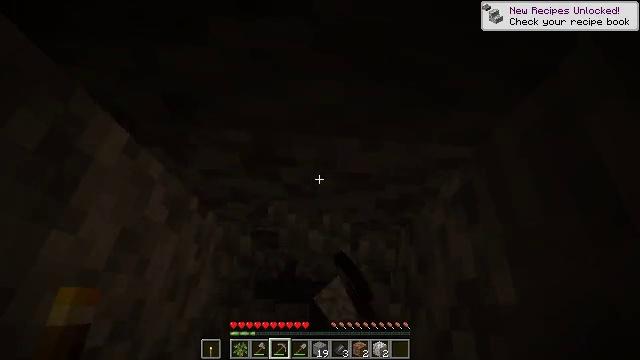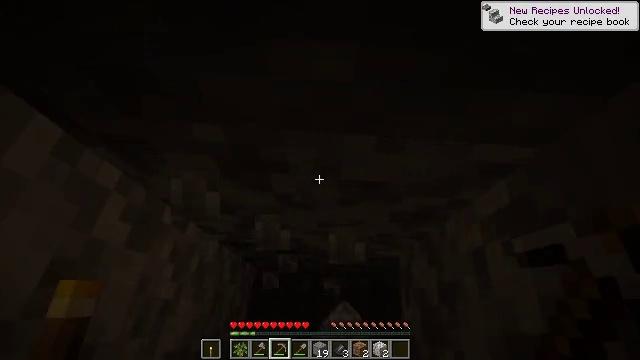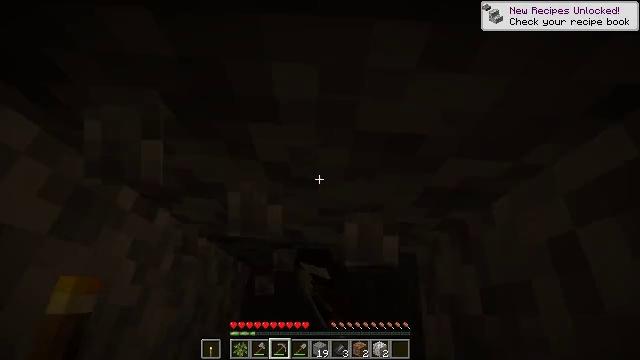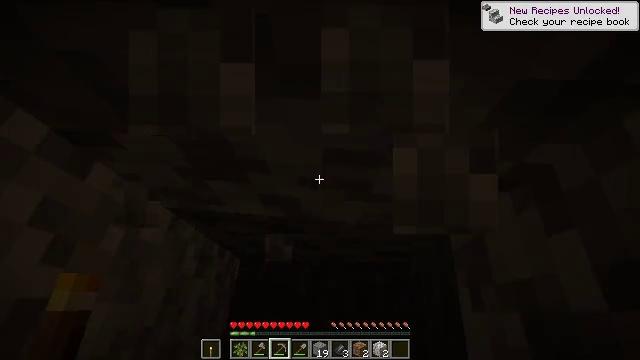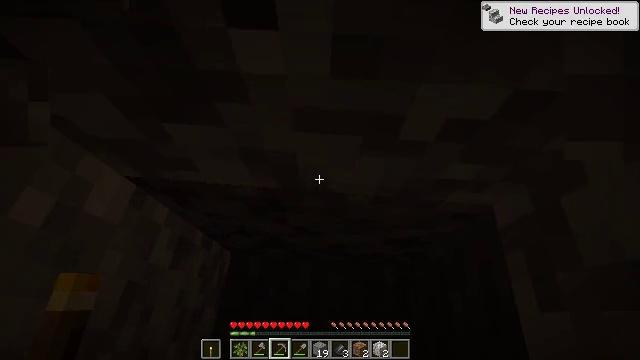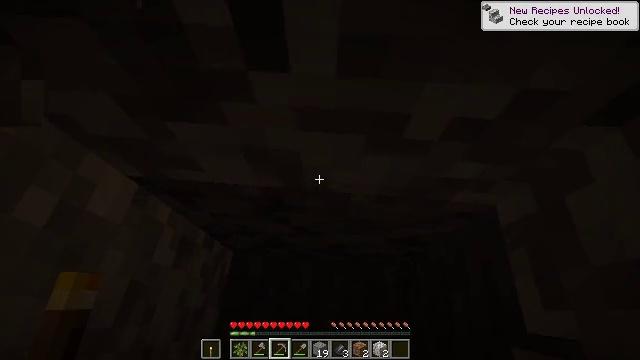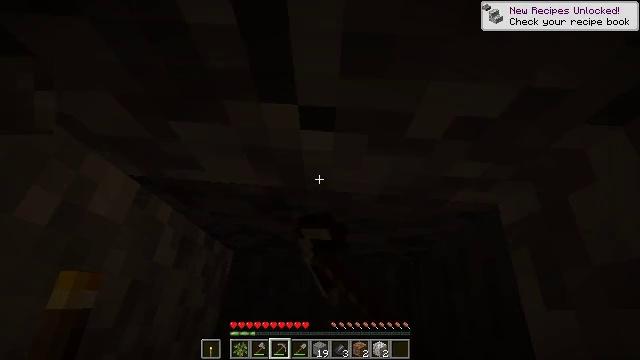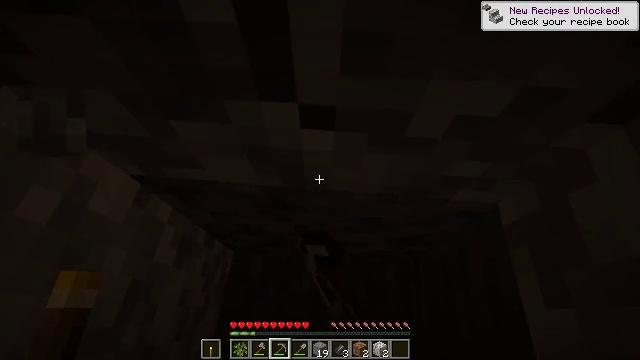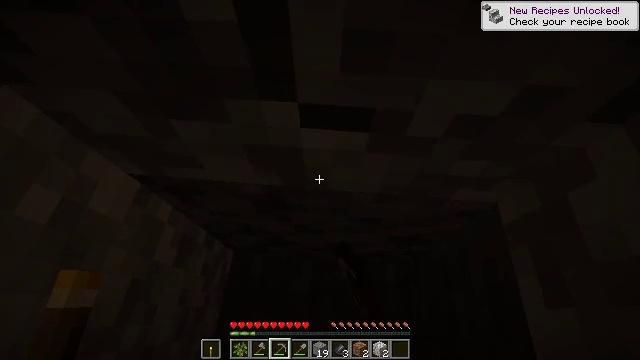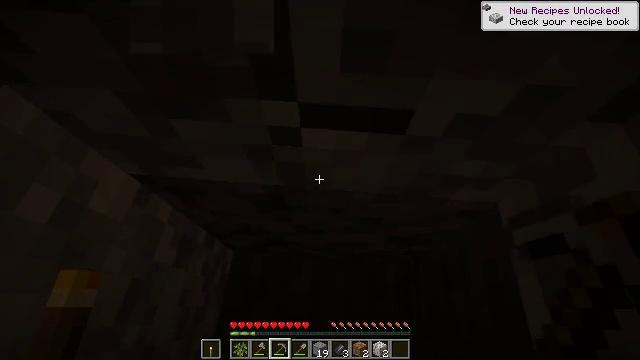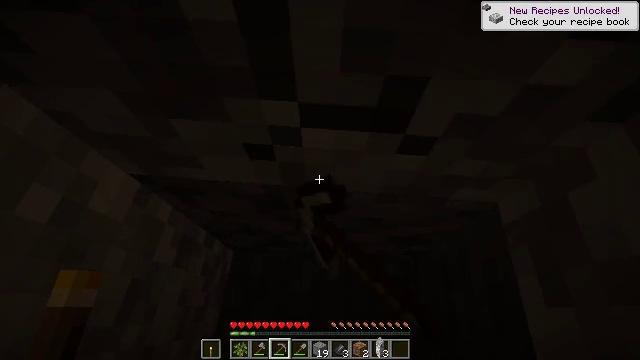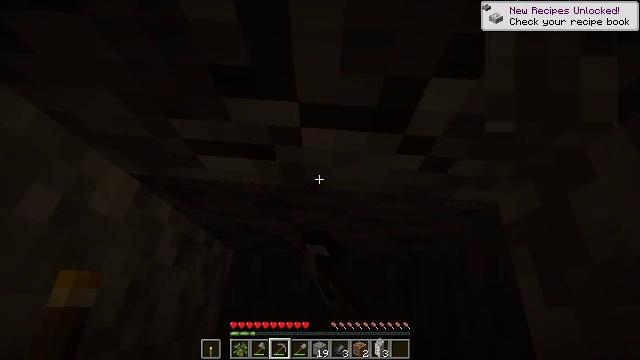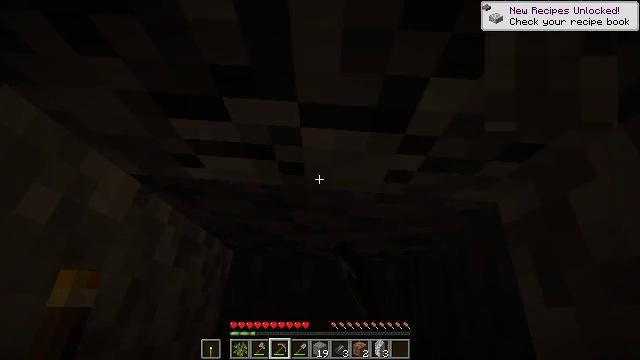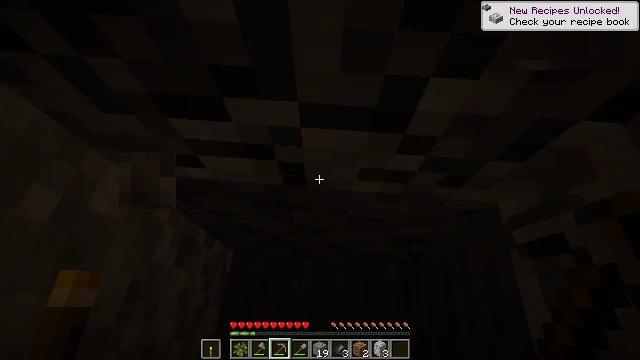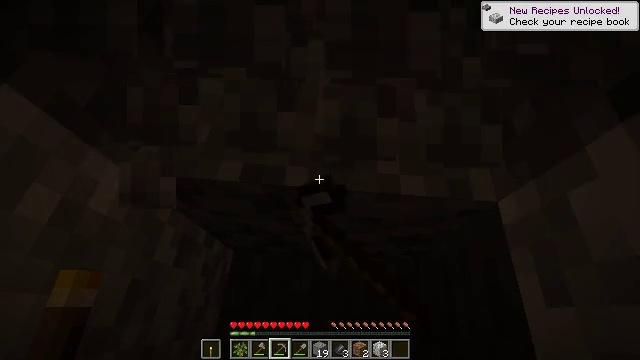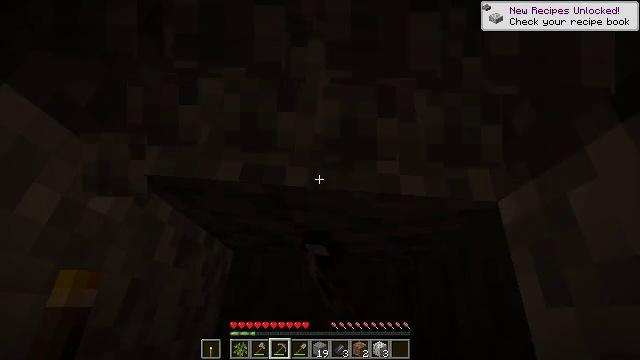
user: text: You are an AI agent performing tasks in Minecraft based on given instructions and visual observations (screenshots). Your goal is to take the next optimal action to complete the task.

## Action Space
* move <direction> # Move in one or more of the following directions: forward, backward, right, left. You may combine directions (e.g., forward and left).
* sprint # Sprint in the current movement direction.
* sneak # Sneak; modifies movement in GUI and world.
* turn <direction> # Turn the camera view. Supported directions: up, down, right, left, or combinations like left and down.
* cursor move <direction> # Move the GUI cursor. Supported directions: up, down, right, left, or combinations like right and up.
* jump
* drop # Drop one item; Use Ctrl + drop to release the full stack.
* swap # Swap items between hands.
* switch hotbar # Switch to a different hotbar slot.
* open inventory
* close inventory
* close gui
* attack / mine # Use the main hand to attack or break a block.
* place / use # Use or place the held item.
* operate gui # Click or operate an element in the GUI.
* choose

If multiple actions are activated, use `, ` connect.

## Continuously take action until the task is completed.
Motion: motion action
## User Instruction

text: Harvest stone in the caves.
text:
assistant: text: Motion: attack / mine
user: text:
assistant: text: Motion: attack / mine
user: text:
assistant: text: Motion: attack / mine
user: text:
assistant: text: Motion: attack / mine
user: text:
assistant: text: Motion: attack / mine
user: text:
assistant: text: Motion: attack / mine
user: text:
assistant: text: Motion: attack / mine
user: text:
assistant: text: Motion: attack / mine
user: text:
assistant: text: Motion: attack / mine
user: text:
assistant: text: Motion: attack / mine
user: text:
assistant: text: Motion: attack / mine
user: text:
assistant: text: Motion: attack / mine
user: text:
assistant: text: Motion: attack / mine
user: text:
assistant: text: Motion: attack / mine
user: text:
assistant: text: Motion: attack / mine
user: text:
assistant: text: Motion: attack / mine
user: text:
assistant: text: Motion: attack / mine
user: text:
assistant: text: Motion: attack / mine
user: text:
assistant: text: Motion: attack / mine
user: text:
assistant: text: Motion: attack / mine
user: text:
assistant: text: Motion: attack / mine
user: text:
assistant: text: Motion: attack / mine
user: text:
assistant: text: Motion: attack / mine
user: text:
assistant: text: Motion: attack / mine
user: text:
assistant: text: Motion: attack / mine
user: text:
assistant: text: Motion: attack / mine
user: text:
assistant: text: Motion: attack / mine
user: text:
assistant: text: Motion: attack / mine
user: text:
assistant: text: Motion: attack / mine
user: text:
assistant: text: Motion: attack / mine